Aerial crown-view tile of a tropical tree (Barro Colorado Island, Panama), acquired 20250715:
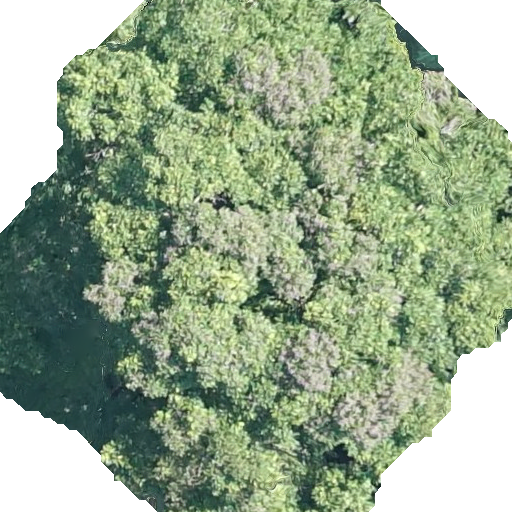
Species: Dipteryx oleifera
GBIF accepted scientific name: Dipteryx oleifera
Crown area: 336.409 m²